Question: I am creating a responsive website. I am taking the pixel widths and converting them to fluid using target / context = result. Everything fits perfectly in the 1140 wrapper when fixed but when I convert everything to fluid it doesn't fill up the entire 1140px width wrapper. I can't figure out what I'm doing wrong.
You can see how everything is lining up here and how its overall width of the 3 columns is more narrow on the fluid:
<URL>
<URL>
<URL>
<URL>
Shouldn't they all be the exact same width?
Thanks!
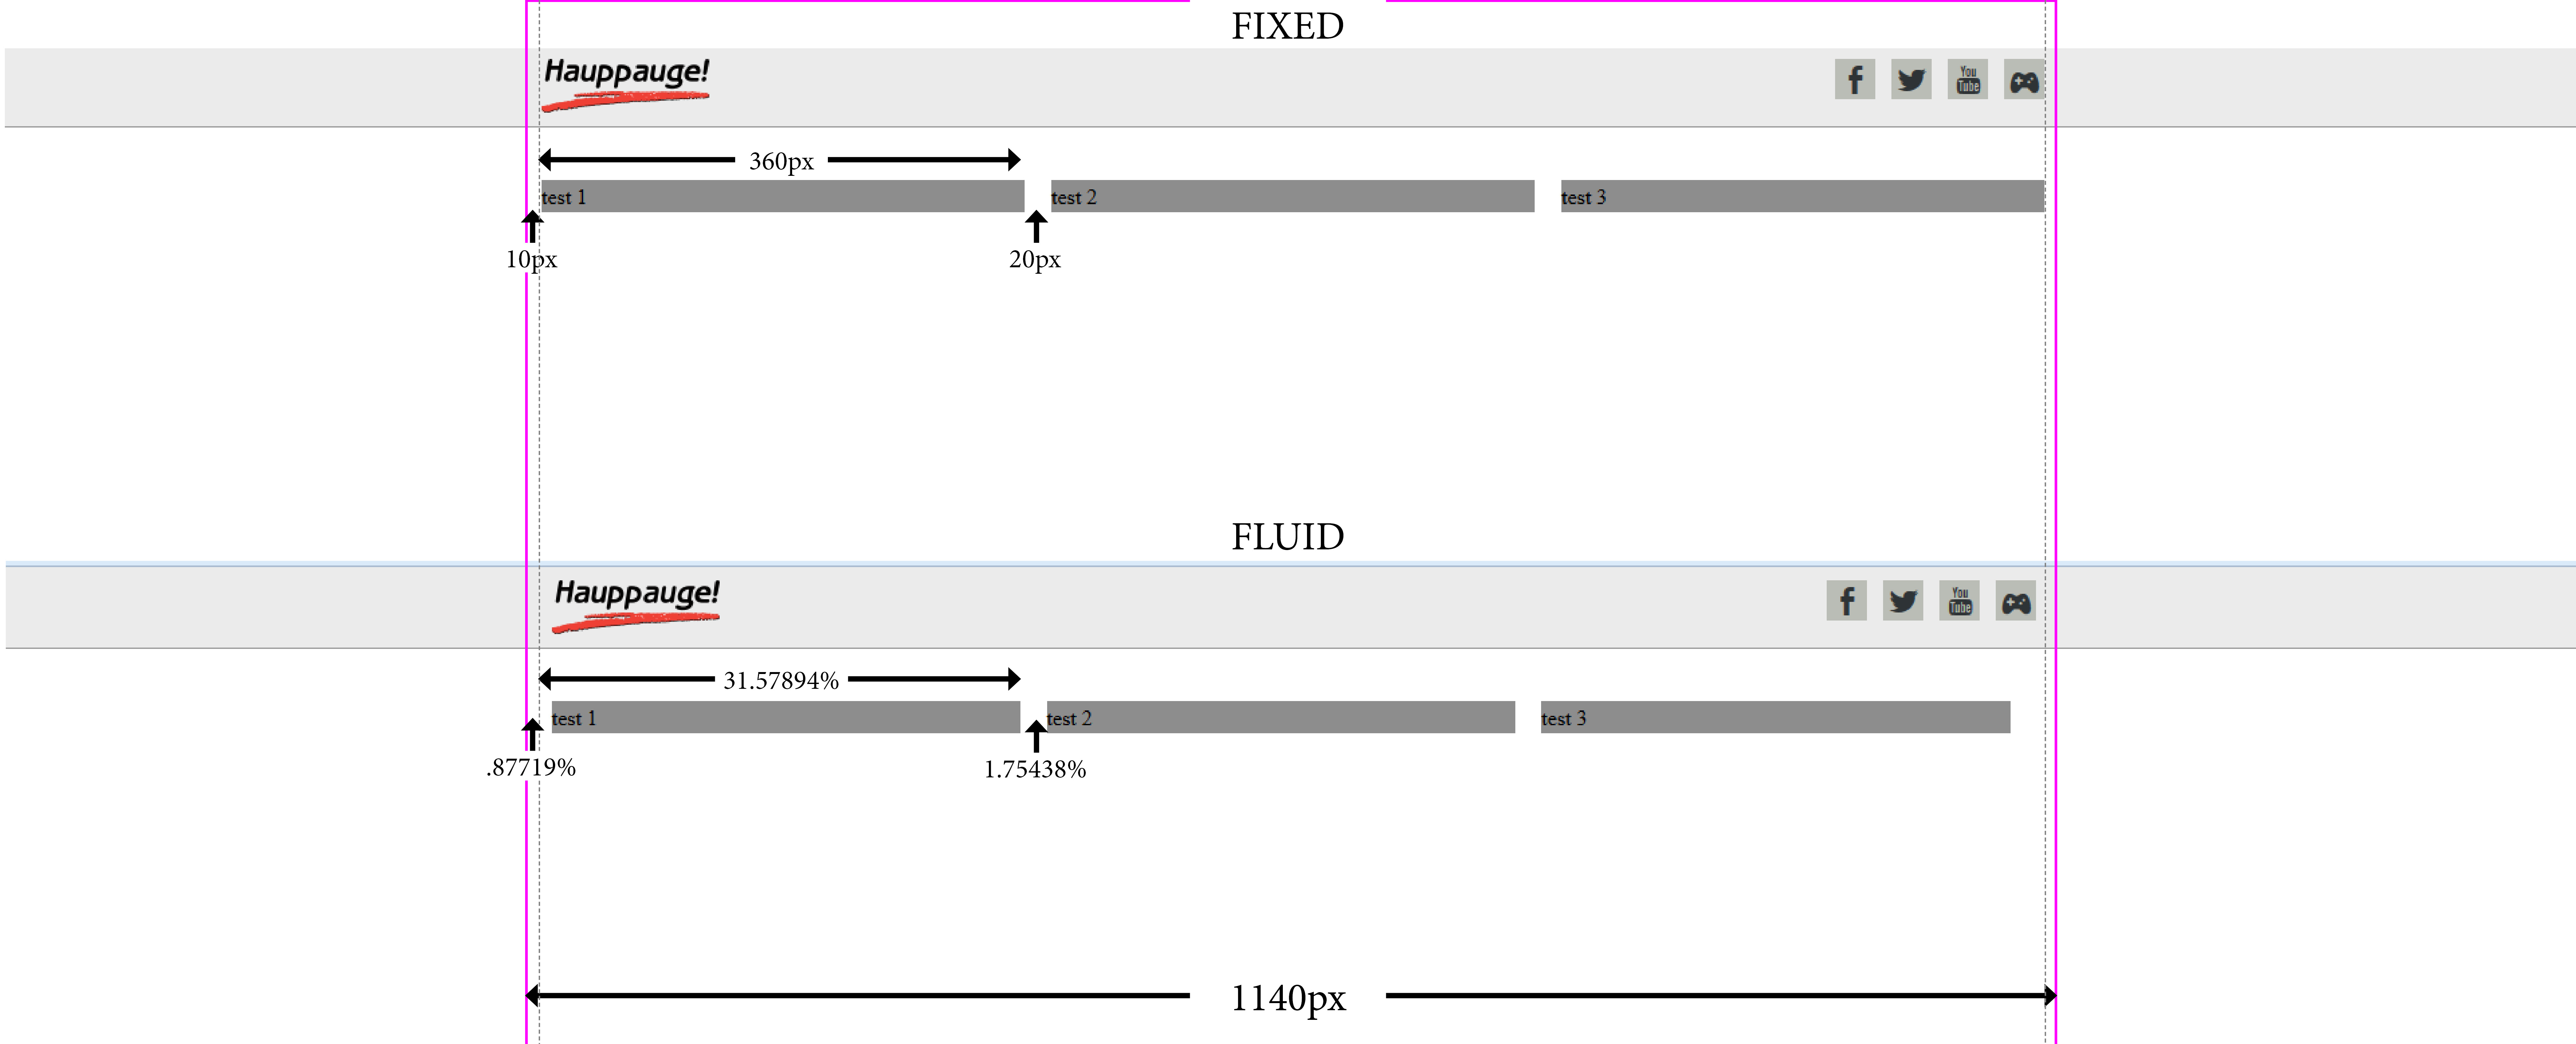
Answer: That's because you incorrectly calculating percentage for columns 'margin' and 'width'.
Since you use <URL>.
The solution is to recalculate all percentage value, and use 1120 as divider. It should be like this.
'''
section#hp-cols {
padding: 0 .89285714%; /* 10px / 1120px */
}
section#hp-cols ul li {
width: 32.<PHONE>%; /* 360px / 1120px */
}
section#hp-cols ul li:nth-child(2) {
margin: 0 1.78571429%; /* 20px / 1120px */
}
'''
Here is the <URL> of fixed width page for comparison.
Hope it helps :)